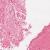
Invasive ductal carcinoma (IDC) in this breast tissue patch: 0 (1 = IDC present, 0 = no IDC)